Field crop: tomato
Growth stage: 1
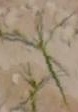
Species: cyperus